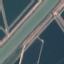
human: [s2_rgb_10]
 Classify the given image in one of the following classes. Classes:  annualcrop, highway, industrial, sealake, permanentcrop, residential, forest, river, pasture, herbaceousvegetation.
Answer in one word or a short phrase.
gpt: River